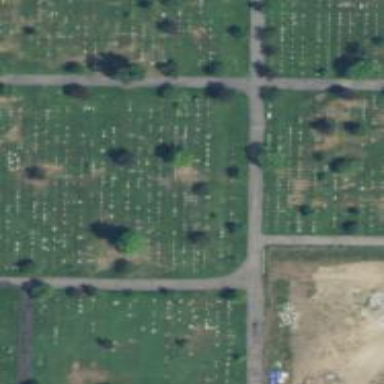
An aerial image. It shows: Cemetery.